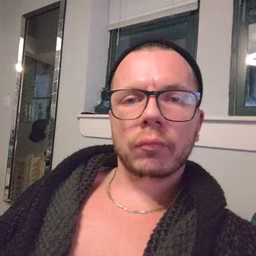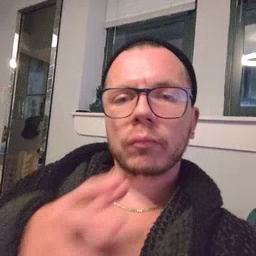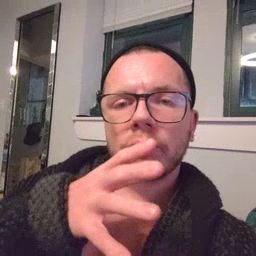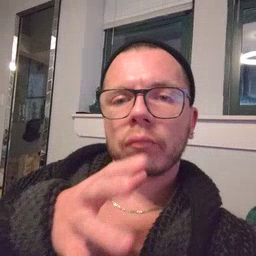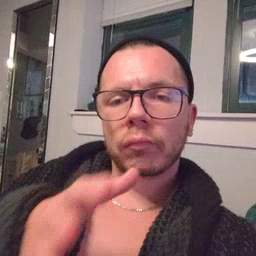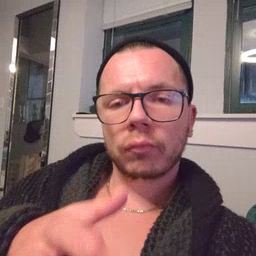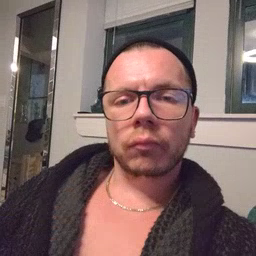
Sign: grandma